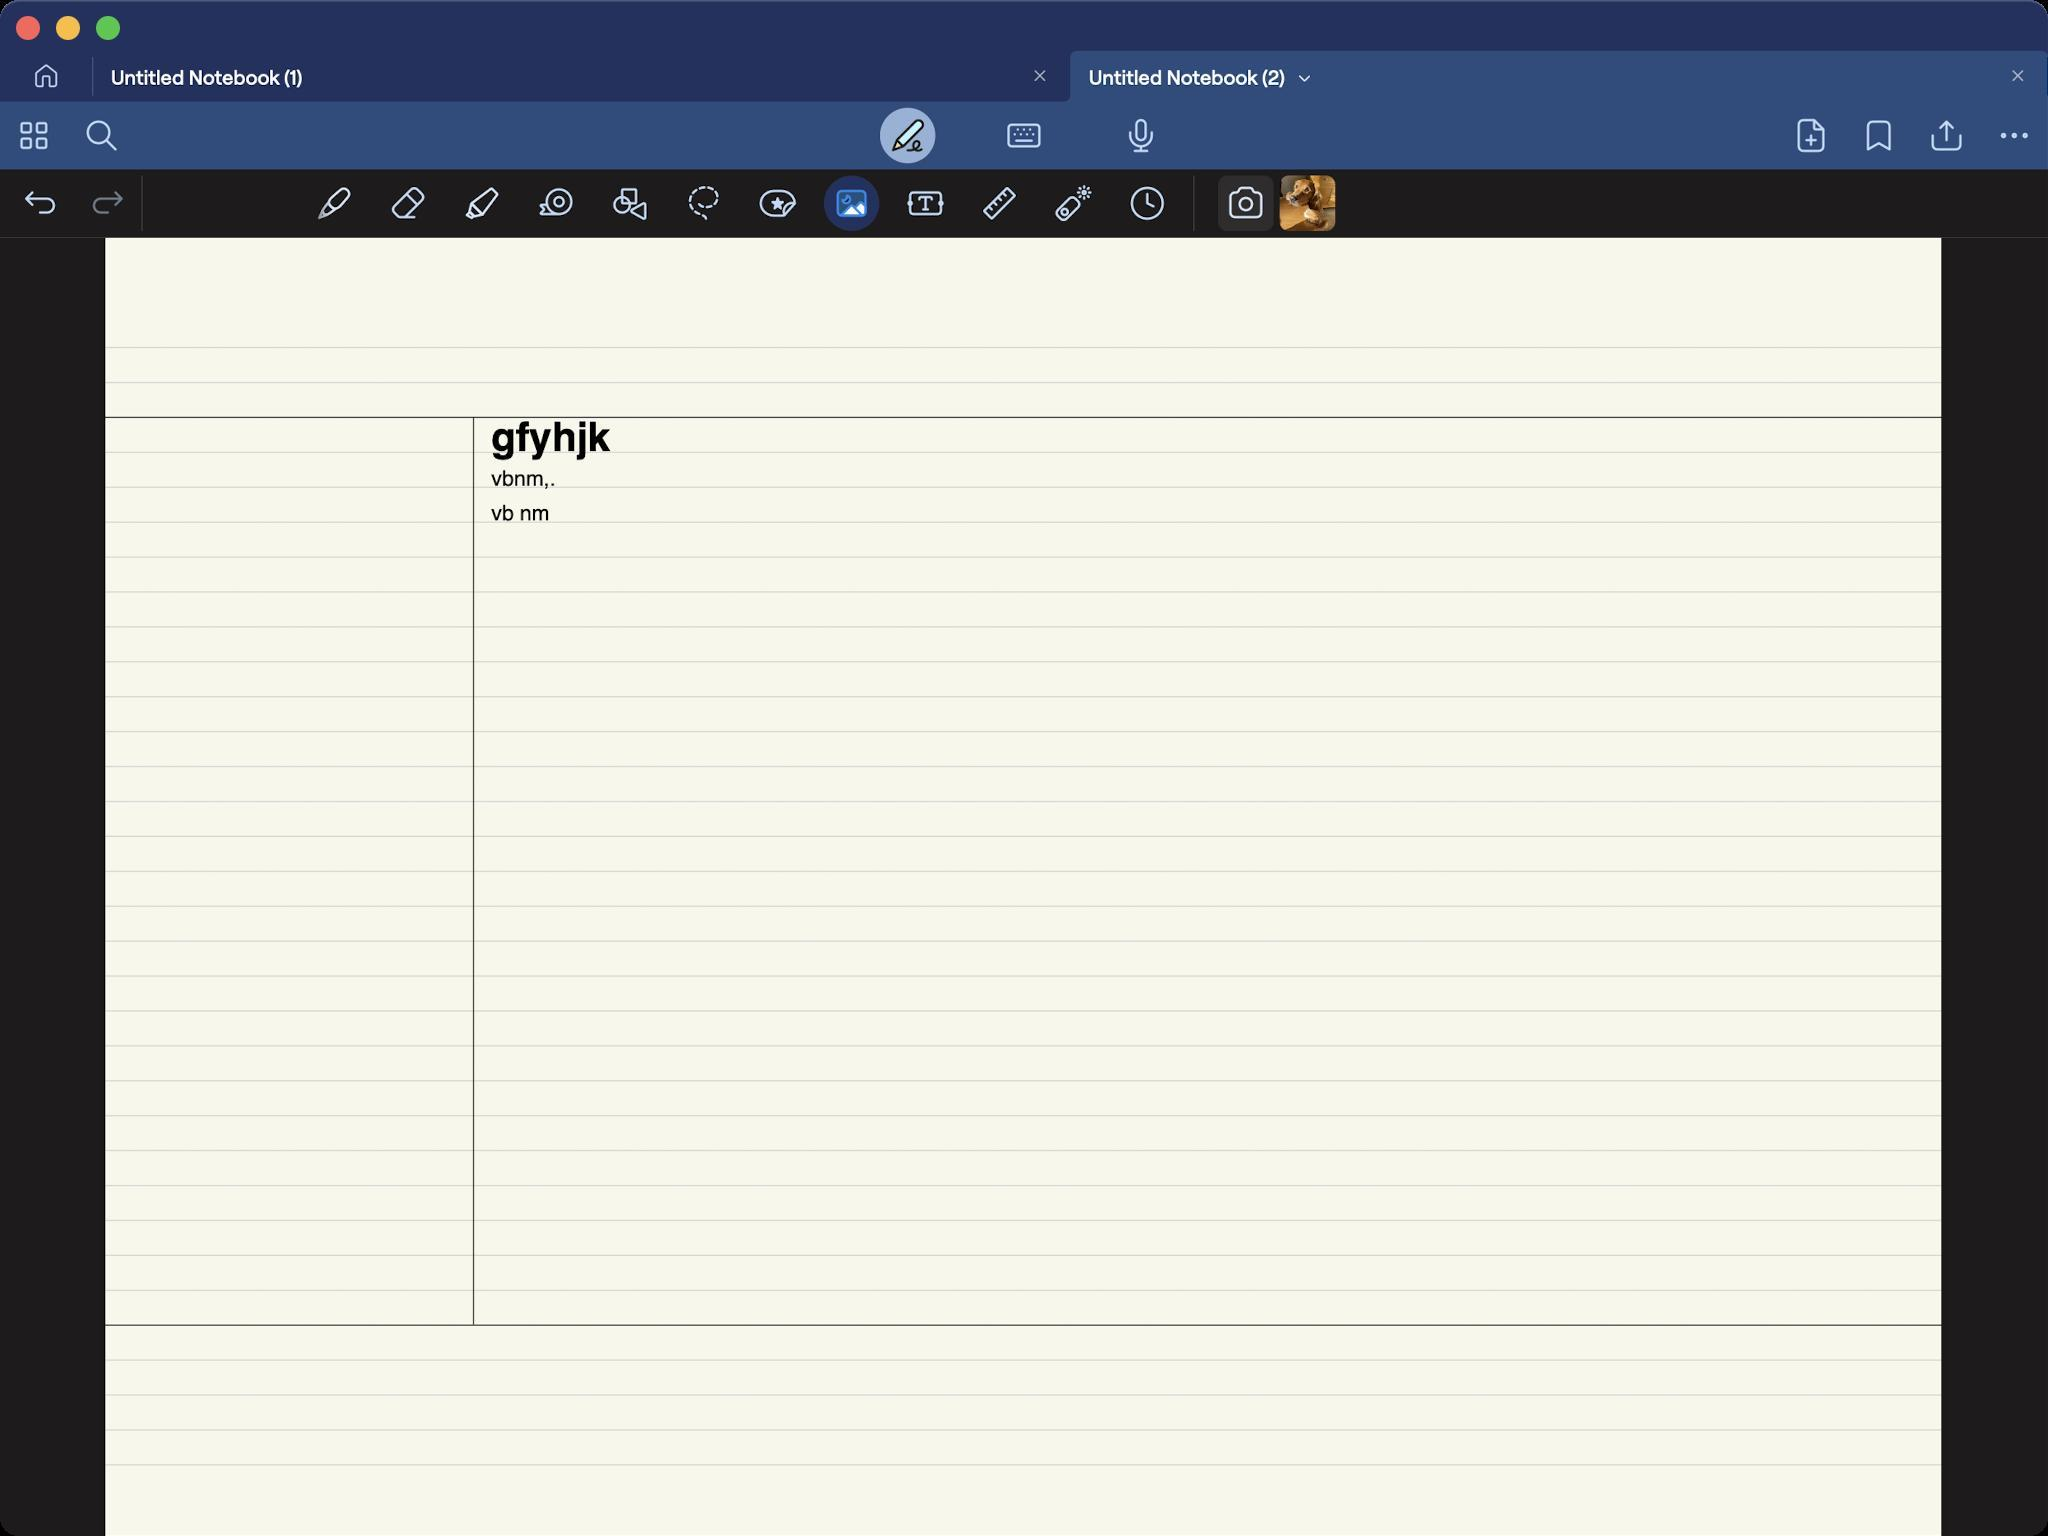
Accessibility tree:
{"name": "Untitled_Notebook_(2)", "role": "AXWindow", "description": null, "role_description": "standard window", "value": null, "position": "352.00;95.00", "size": "1024;768", "children": [{"name": null, "role": "AXGroup", "description": null, "role_description": "group", "value": null, "position": "0.00;0.00", "size": "1024;768", "children": [{"name": null, "role": "AXGroup", "description": null, "role_description": "group", "value": null, "position": "0.00;0.00", "size": "1024;28", "children": []}, {"name": null, "role": "AXGroup", "description": null, "role_description": "group", "value": null, "position": "0.00;0.00", "size": "1024;15", "children": []}, {"name": null, "role": "AXGroup", "description": null, "role_description": "group", "value": null, "position": "0.00;0.00", "size": "1024;768", "children": [{"name": null, "role": "AXButton", "description": "Home", "role_description": "button", "value": null, "position": "0.00;25.41", "size": "46;25", "children": []}, {"name": null, "role": "AXGroup", "description": null, "role_description": "collection", "value": null, "position": "46.20;25.41", "size": "978;25", "children": [{"name": null, "role": "AXStaticText", "description": "Tab Untitled Notebook (1)", "role_description": "text", "value": null, "position": "46.20;25.41", "size": "489;25", "children": []}, {"name": null, "role": "AXStaticText", "description": "Tab Untitled Notebook (2)", "role_description": "text", "value": null, "position": "535.15;25.41", "size": "489;25", "children": []}]}, {"name": null, "role": "AXGroup", "description": "Toolbar", "role_description": "group", "value": null, "position": "0.00;50.82", "size": "1024;34", "children": [{"name": null, "role": "AXGroup", "description": null, "role_description": "group", "value": null, "position": "0.00;50.82", "size": "1024;34", "children": [{"name": null, "role": "AXButton", "description": "Study Navigator", "role_description": "button", "value": null, "position": "0.00;53.13", "size": "34;29", "children": []}, {"name": null, "role": "AXButton", "description": "Search", "role_description": "button", "value": null, "position": "33.88;53.13", "size": "34;29", "children": []}, {"name": null, "role": "AXButton", "description": "Read only", "role_description": "button", "value": null, "position": "436.59;53.13", "size": "34;29", "children": []}, {"name": null, "role": "AXButton", "description": "typing", "role_description": "button", "value": null, "position": "495.11;53.13", "size": "34;29", "children": []}, {"name": null, "role": "AXButton", "description": "Record", "role_description": "button", "value": null, "position": "553.63;53.13", "size": "34;29", "children": []}, {"name": null, "role": "AXButton", "description": "Add", "role_description": "button", "value": null, "position": "888.58;53.90", "size": "34;28", "children": []}, {"name": null, "role": "AXButton", "description": "Bookmark", "role_description": "button", "value": null, "position": "922.46;53.90", "size": "34;28", "children": []}, {"name": null, "role": "AXButton", "description": "Share", "role_description": "button", "value": null, "position": "956.34;53.90", "size": "34;28", "children": []}, {"name": null, "role": "AXButton", "description": "More", "role_description": "button", "value": null, "position": "990.22;53.90", "size": "34;28", "children": []}]}]}, {"name": null, "role": "AXGroup", "description": null, "role_description": "group", "value": null, "position": "0.00;84.70", "size": "1024;34", "children": [{"name": null, "role": "AXGroup", "description": null, "role_description": "group", "value": "undoRedoStackView", "position": "0.00;84.70", "size": "74;34", "children": [{"name": null, "role": "AXButton", "description": "tool undo", "role_description": "button", "value": null, "position": "3.08;84.70", "size": "34;34", "children": []}, {"name": null, "role": "AXButton", "description": "tool redo", "role_description": "button", "value": null, "position": "36.96;84.70", "size": "34;34", "children": []}]}, {"name": null, "role": "AXGroup", "description": null, "role_description": "group", "value": "toolsStackView", "position": "150.15;84.70", "size": "447;34", "children": [{"name": null, "role": "AXButton", "description": "tool fountainpen", "role_description": "button", "value": null, "position": "153.23;84.70", "size": "28;34", "children": []}, {"name": null, "role": "AXButton", "description": "tool segment eraser", "role_description": "button", "value": null, "position": "190.19;84.70", "size": "28;34", "children": []}, {"name": null, "role": "AXButton", "description": "tool highlighter", "role_description": "button", "value": null, "position": "227.15;84.70", "size": "28;34", "children": []}, {"name": null, "role": "AXButton", "description": "tool tape", "role_description": "button", "value": null, "position": "264.11;84.70", "size": "28;34", "children": []}, {"name": null, "role": "AXButton", "description": "tool shapes", "role_description": "button", "value": null, "position": "301.07;84.70", "size": "28;34", "children": []}, {"name": null, "role": "AXButton", "description": "tool lasso", "role_description": "button", "value": null, "position": "338.03;84.70", "size": "28;34", "children": []}, {"name": null, "role": "AXButton", "description": "tool elements", "role_description": "button", "value": null, "position": "374.99;84.70", "size": "28;34", "children": []}, {"name": null, "role": "AXButton", "description": "tool image", "role_description": "button", "value": null, "position": "411.95;84.70", "size": "28;34", "children": []}, {"name": null, "role": "AXButton", "description": "tool texttool", "role_description": "button", "value": null, "position": "448.91;84.70", "size": "28;34", "children": []}, {"name": null, "role": "AXButton", "description": "tool ruler", "role_description": "button", "value": null, "position": "485.87;84.70", "size": "28;34", "children": []}, {"name": null, "role": "AXButton", "description": "tool laser", "role_description": "button", "value": null, "position": "522.83;84.70", "size": "28;34", "children": []}, {"name": null, "role": "AXButton", "description": "tool timer", "role_description": "button", "value": null, "position": "559.79;84.70", "size": "28;34", "children": []}]}, {"name": null, "role": "AXGroup", "description": null, "role_description": "collection", "value": null, "position": "596.75;87.78", "size": "427;28", "children": [{"name": null, "role": "AXStaticText", "description": null, "role_description": "text", "value": null, "position": "609.07;87.78", "size": "28;28", "children": []}, {"name": null, "role": "AXStaticText", "description": null, "role_description": "text", "value": null, "position": "639.87;87.78", "size": "28;28", "children": []}]}]}, {"name": null, "role": "AXStaticText", "description": "Document Content Area", "role_description": "text", "value": null, "position": "0.00;118.97", "size": "1024;649", "children": []}]}]}, {"name": null, "role": "AXButton", "description": null, "role_description": "close button", "value": null, "position": "7.00;6.00", "size": "14;16", "children": []}, {"name": null, "role": "AXButton", "description": null, "role_description": "full screen button", "value": null, "position": "47.00;6.00", "size": "14;16", "children": [{"name": null, "role": "AXGroup", "description": null, "role_description": "group", "value": null, "position": "47.00;6.00", "size": "14;16", "children": [{"name": null, "role": "AXGroup", "description": null, "role_description": "group", "value": null, "position": "47.00;6.00", "size": "14;16", "children": []}]}]}, {"name": null, "role": "AXButton", "description": null, "role_description": "minimize button", "value": null, "position": "27.00;6.00", "size": "14;16", "children": []}]}